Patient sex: F
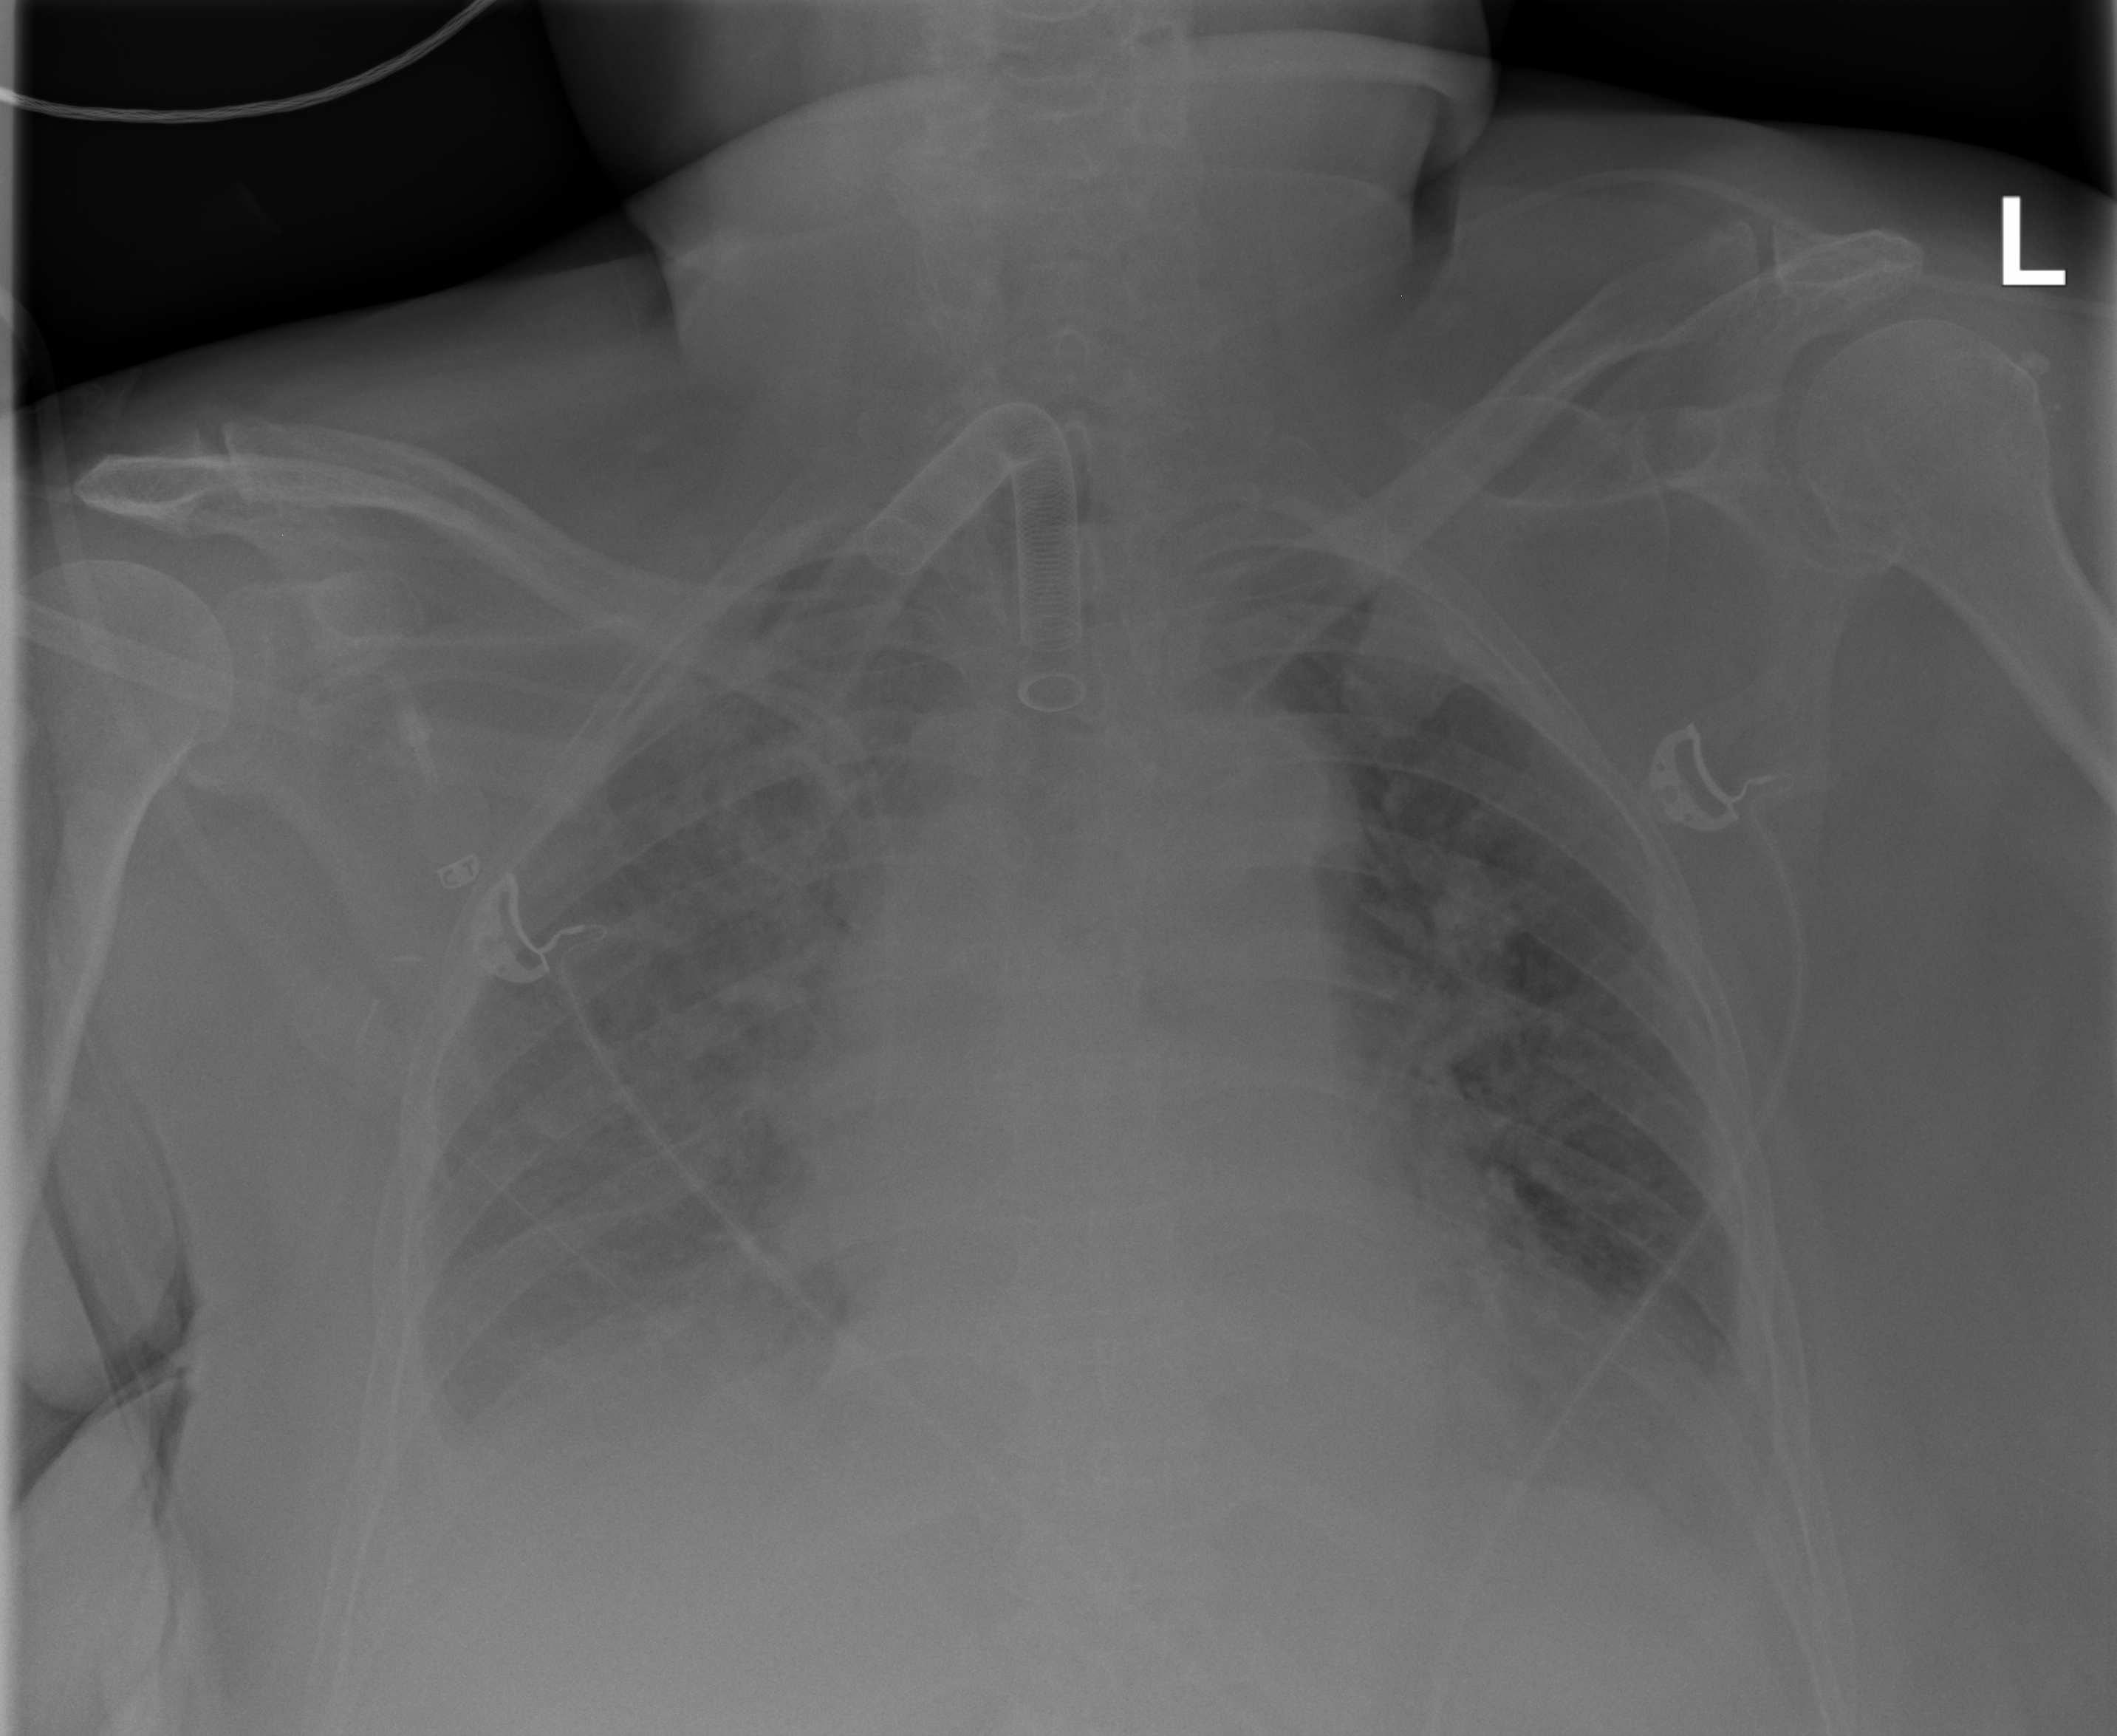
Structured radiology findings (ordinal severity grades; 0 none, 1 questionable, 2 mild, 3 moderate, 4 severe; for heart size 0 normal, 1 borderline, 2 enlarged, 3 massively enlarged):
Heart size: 2
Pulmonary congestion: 2
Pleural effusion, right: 3
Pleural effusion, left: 2
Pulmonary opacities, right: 2
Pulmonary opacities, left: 2
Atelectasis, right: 2
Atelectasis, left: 2